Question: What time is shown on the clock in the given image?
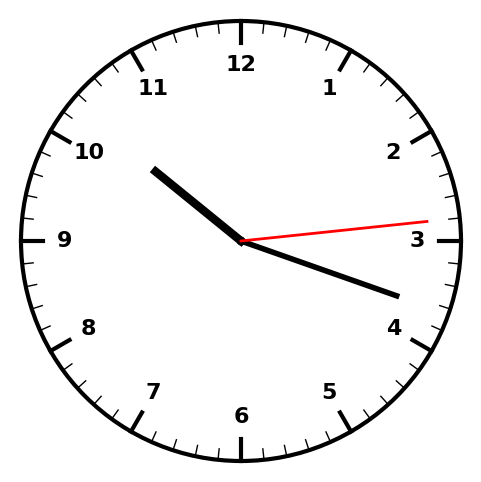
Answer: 10:18:14